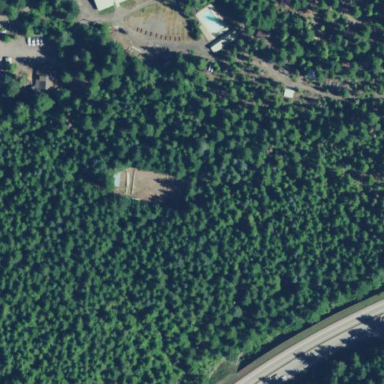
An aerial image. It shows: Summer camp set on leisure land.